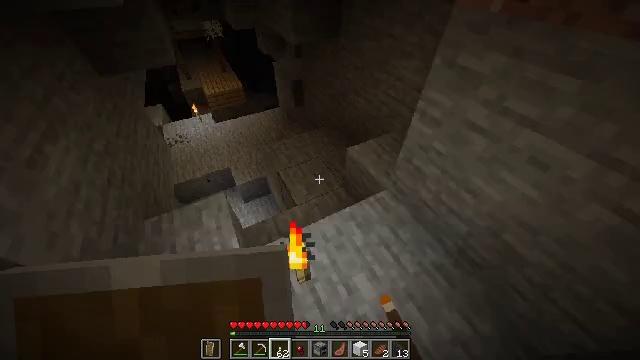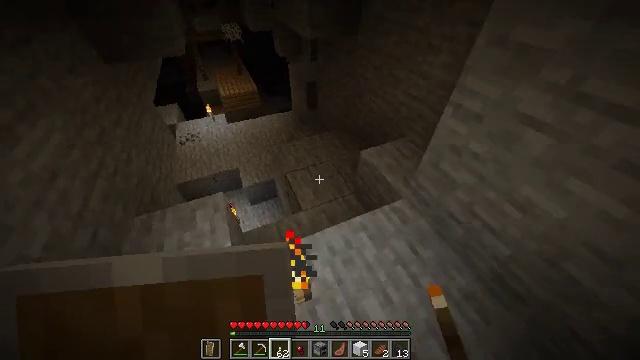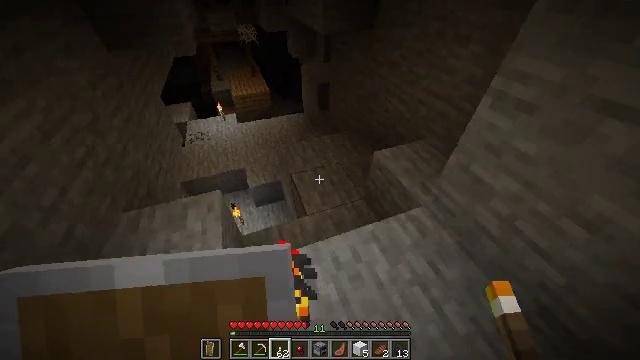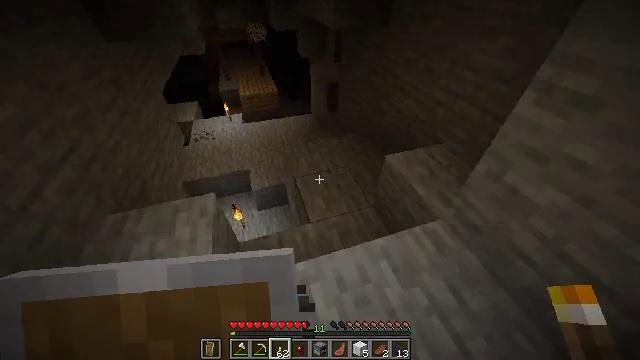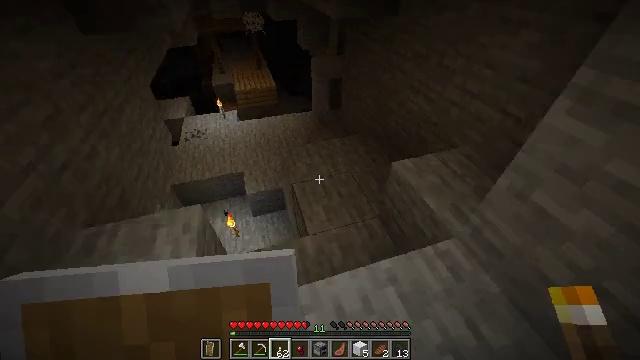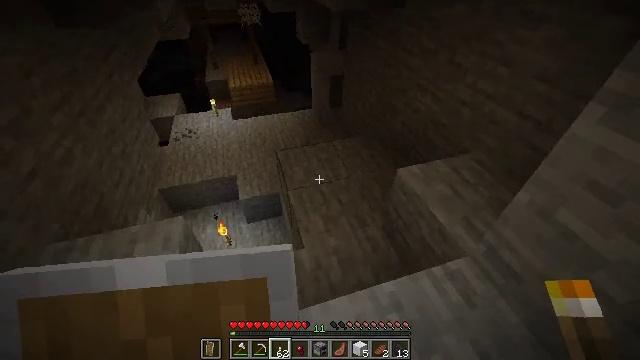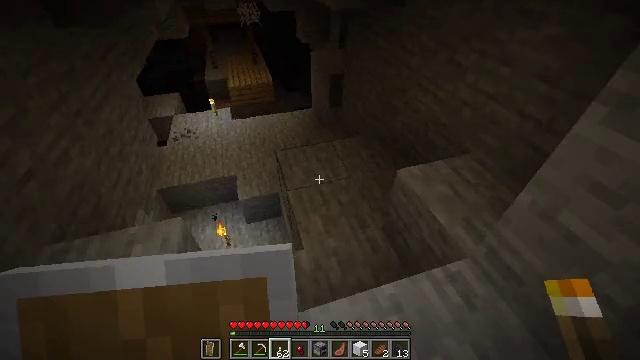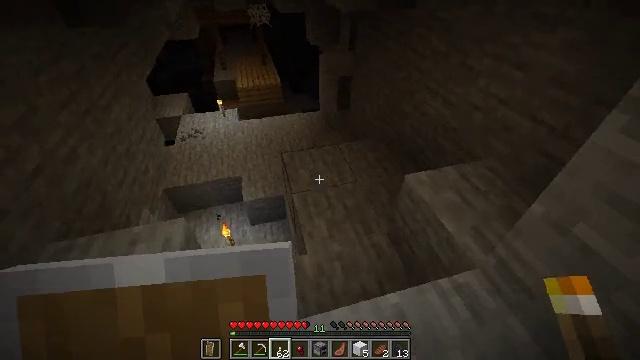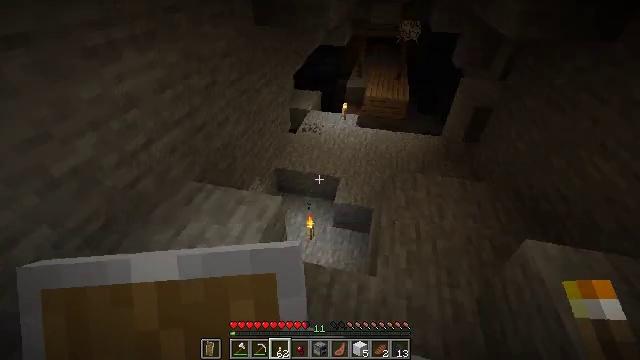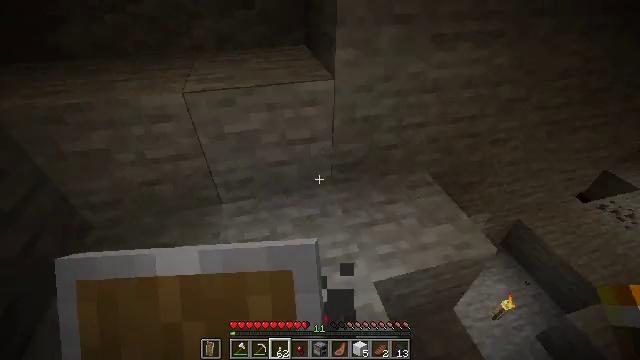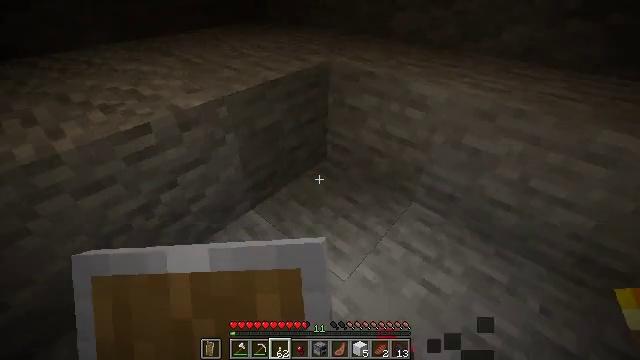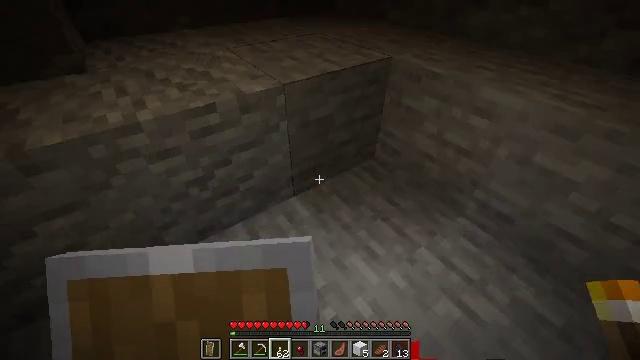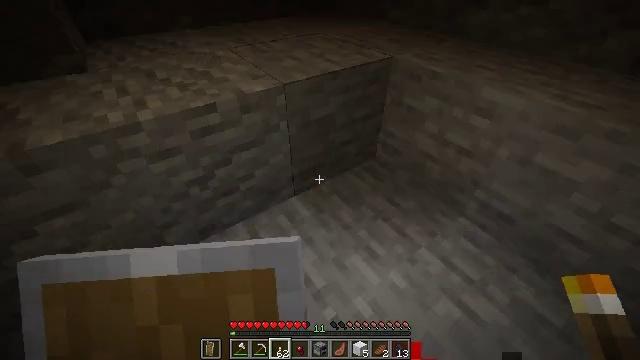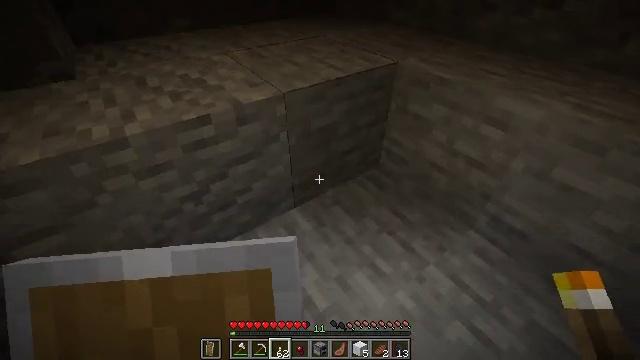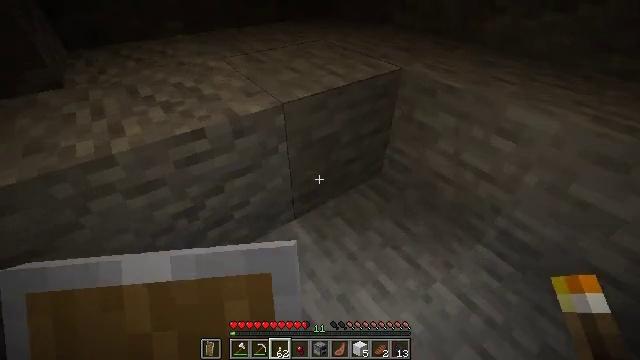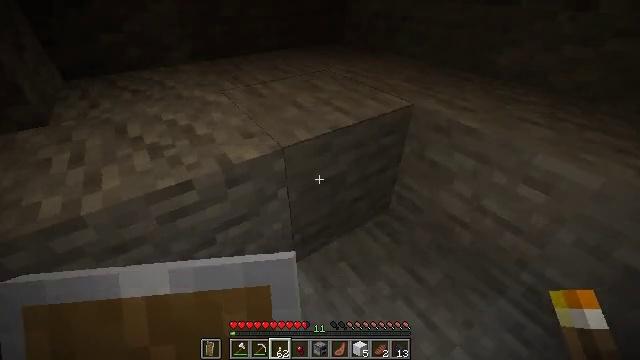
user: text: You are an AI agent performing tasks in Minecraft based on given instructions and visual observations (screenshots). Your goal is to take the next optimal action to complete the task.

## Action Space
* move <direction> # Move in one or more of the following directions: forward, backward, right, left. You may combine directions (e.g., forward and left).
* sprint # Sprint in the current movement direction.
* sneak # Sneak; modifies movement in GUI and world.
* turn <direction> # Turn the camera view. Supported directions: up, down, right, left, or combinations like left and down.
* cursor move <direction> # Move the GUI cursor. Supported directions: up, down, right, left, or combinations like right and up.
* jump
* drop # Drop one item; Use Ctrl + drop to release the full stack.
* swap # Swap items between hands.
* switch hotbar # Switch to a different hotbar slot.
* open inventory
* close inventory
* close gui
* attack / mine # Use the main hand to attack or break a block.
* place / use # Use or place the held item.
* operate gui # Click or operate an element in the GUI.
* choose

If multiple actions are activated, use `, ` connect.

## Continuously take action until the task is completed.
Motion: motion action
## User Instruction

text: Reclaim the furnace for later use.
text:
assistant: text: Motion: move forward, turn left and up
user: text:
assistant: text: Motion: turn left and up
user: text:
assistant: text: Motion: turn left and up
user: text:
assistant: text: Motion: no_op
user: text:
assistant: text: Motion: no_op
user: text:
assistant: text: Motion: no_op
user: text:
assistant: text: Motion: turn left
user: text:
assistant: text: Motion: turn left and up
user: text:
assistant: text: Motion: turn left
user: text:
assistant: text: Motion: turn left
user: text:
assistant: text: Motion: turn left and down
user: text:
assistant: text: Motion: move forward
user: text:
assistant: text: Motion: move forward
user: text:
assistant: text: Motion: move forward, sprint
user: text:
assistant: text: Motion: move forward, sprint, turn left and up
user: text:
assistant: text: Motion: move forward, sprint, turn left and up
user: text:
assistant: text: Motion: move forward, sprint, turn up, jump
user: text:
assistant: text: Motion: move forward, sprint, turn up, jump
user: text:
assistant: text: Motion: move forward, sprint, turn right and up, jump
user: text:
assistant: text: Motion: move forward, sprint, turn right and up, jump
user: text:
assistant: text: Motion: move forward, sprint, jump
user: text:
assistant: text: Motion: move forward, sprint, jump
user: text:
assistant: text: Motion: move forward, sprint, jump
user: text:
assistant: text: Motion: move forward, sprint, turn left and up, jump
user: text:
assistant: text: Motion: move forward, sprint, turn left and up, jump
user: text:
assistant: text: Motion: move forward, sprint, turn left, jump
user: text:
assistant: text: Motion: move forward, sprint, jump
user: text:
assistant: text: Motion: move forward, sprint, jump
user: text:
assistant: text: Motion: move forward, sprint, jump
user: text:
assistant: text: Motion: move forward, sprint, jump